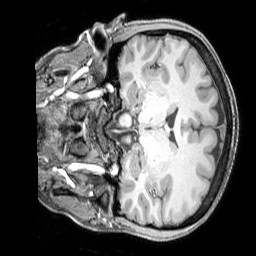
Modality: T1w
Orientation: coronal
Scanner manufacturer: siemens
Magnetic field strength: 3 T
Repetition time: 2.3 s
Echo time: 0.00226 s